Question: I'm trying to set the following values with the powershell COMAdmin.COMAdminCatalog but I can't find the setting for the below in red. Any help would be appreciated.

Thanks
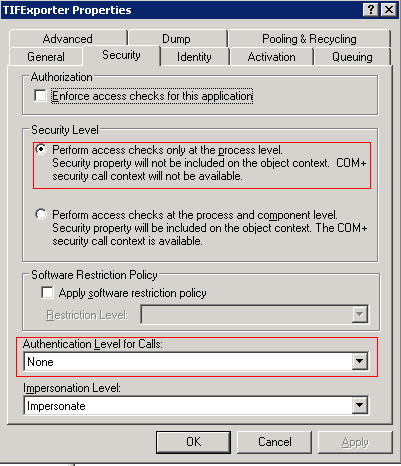
Answer: For the properties in question see the <URL>.
For a VBScript example on how to set the Authentication Level property see the answer to <URL>.
It should be fairly straight forward to convert to PowerShell. Here's my guess:
'''
$comAdmin = New-Object -comobject COMAdmin.COMAdminCatalog
$apps = $comAdmin.GetCollection("Applications")
$apps.Populate();
$app = $apps | Where-Object {$_.Name -eq "MyAppName"}
# Set Authentication to Packet Authentication
$app.Value("Authentication") = 4
# Set Security Level to Process and Component level
$app.Value("AccessChecksLevel") = 1
$apps.SaveChanges()
'''